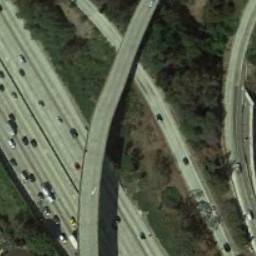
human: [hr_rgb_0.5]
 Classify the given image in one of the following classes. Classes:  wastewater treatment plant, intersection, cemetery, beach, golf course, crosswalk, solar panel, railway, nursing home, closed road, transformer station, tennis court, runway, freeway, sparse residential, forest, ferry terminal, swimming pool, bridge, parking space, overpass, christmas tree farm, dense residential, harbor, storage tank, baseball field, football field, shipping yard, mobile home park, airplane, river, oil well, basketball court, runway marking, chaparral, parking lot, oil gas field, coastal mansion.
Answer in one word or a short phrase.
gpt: overpass